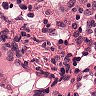
Metastatic tissue present: no